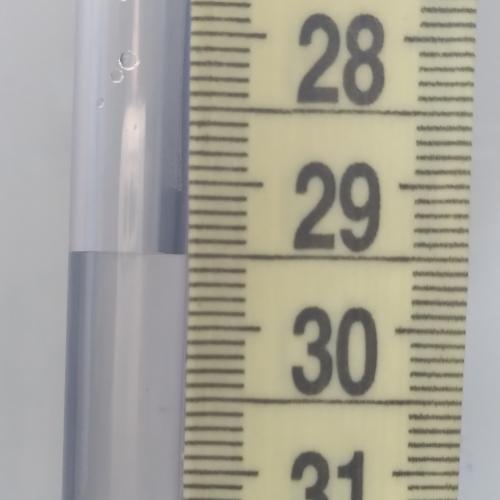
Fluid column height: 29.5 cm